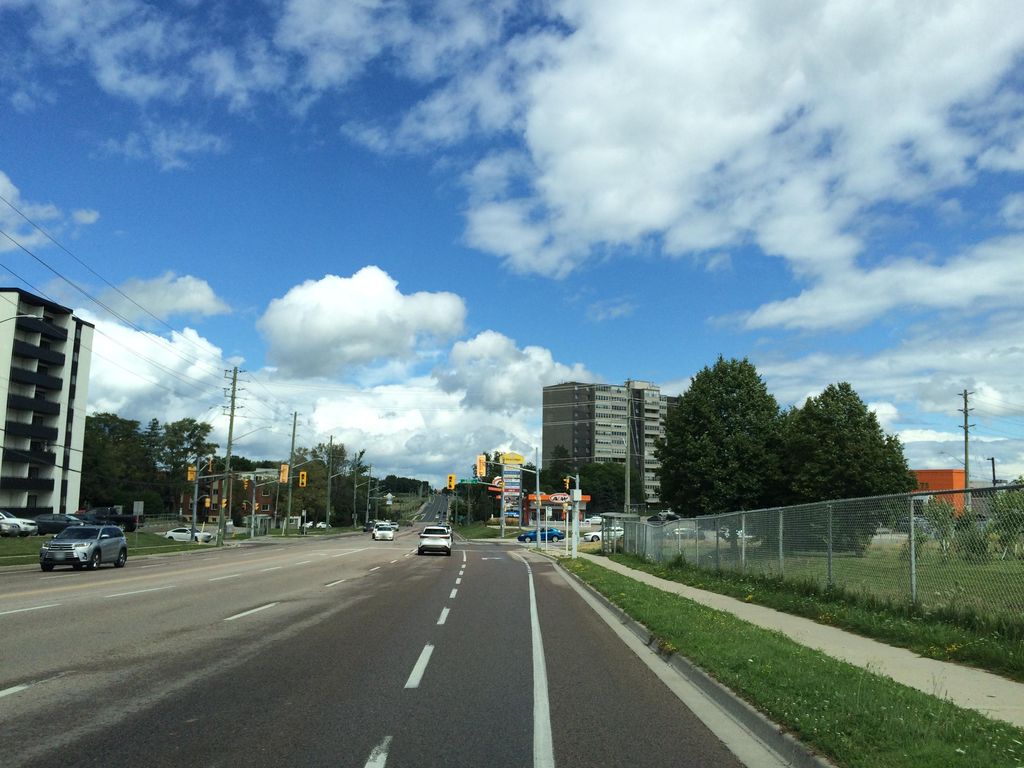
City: kitchener-waterloo